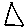
Label: triangle